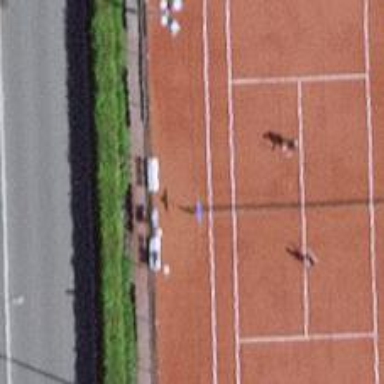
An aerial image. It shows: Tennis court with tartan surface.